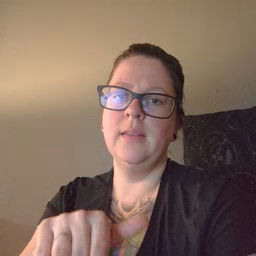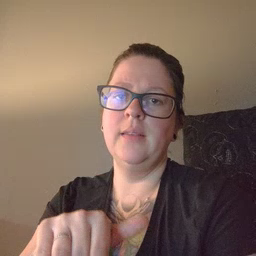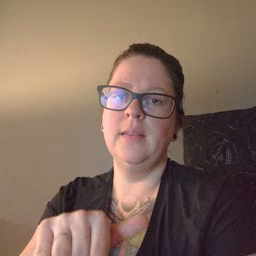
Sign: night